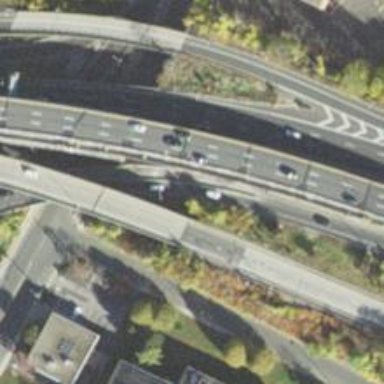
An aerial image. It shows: Asphalt motorway link.